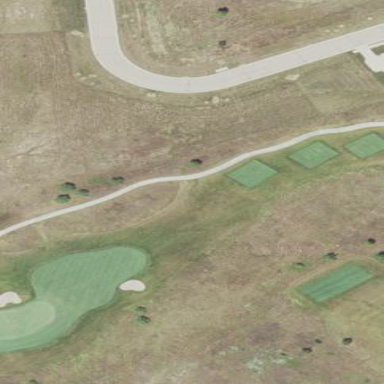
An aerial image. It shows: Rough grassy area used for golf.